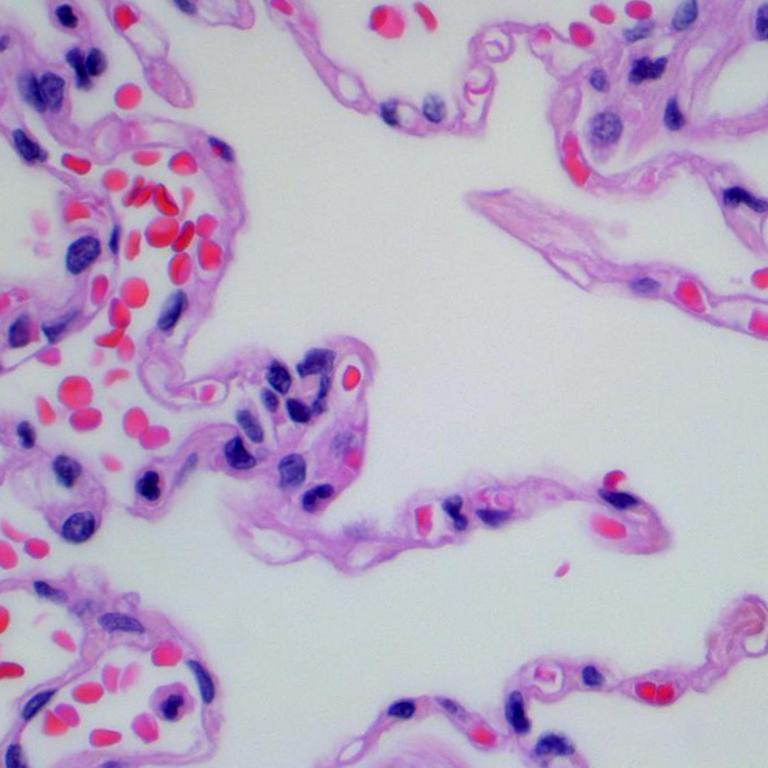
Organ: lung
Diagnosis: benign